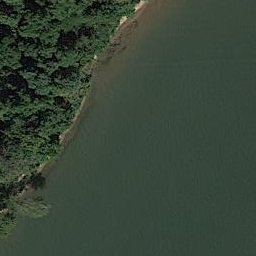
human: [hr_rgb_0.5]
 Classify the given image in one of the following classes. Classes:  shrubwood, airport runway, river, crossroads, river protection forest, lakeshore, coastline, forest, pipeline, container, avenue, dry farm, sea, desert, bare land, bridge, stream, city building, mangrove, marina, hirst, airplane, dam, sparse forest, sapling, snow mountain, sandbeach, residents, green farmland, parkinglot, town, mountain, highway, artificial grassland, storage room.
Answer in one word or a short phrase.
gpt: river protection forest